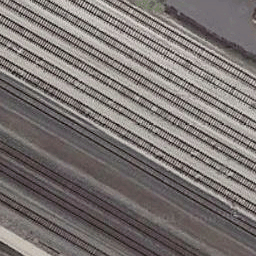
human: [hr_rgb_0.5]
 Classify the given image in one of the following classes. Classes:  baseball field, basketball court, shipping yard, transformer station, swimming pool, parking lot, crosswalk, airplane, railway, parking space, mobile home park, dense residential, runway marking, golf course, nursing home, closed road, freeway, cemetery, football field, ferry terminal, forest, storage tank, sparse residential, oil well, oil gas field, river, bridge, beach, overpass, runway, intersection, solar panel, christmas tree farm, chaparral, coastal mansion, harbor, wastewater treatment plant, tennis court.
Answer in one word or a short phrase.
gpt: railway